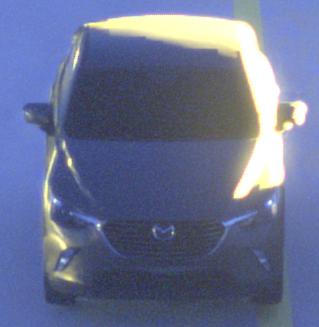
Make: Mazda
Model: CX-3 SKYACTIV-G 120
Detailed model: CX-3 (DK)
Model produced from: 2015/06
Model produced until: 2018/06
Doors: 5
Color: gray
Road condition: dry road
Daytime: sunrise or sunset
Contrast: high contrast